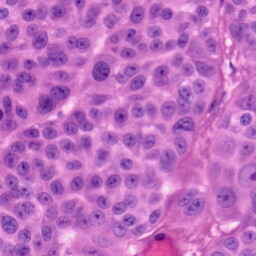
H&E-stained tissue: Skin